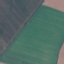
Label: AnnualCrop